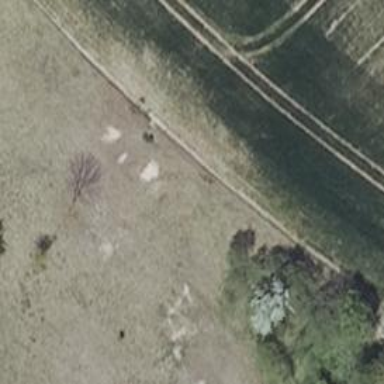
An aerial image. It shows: Hunting stand.